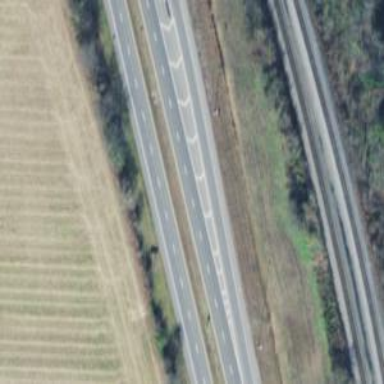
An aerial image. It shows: Motorway junction.